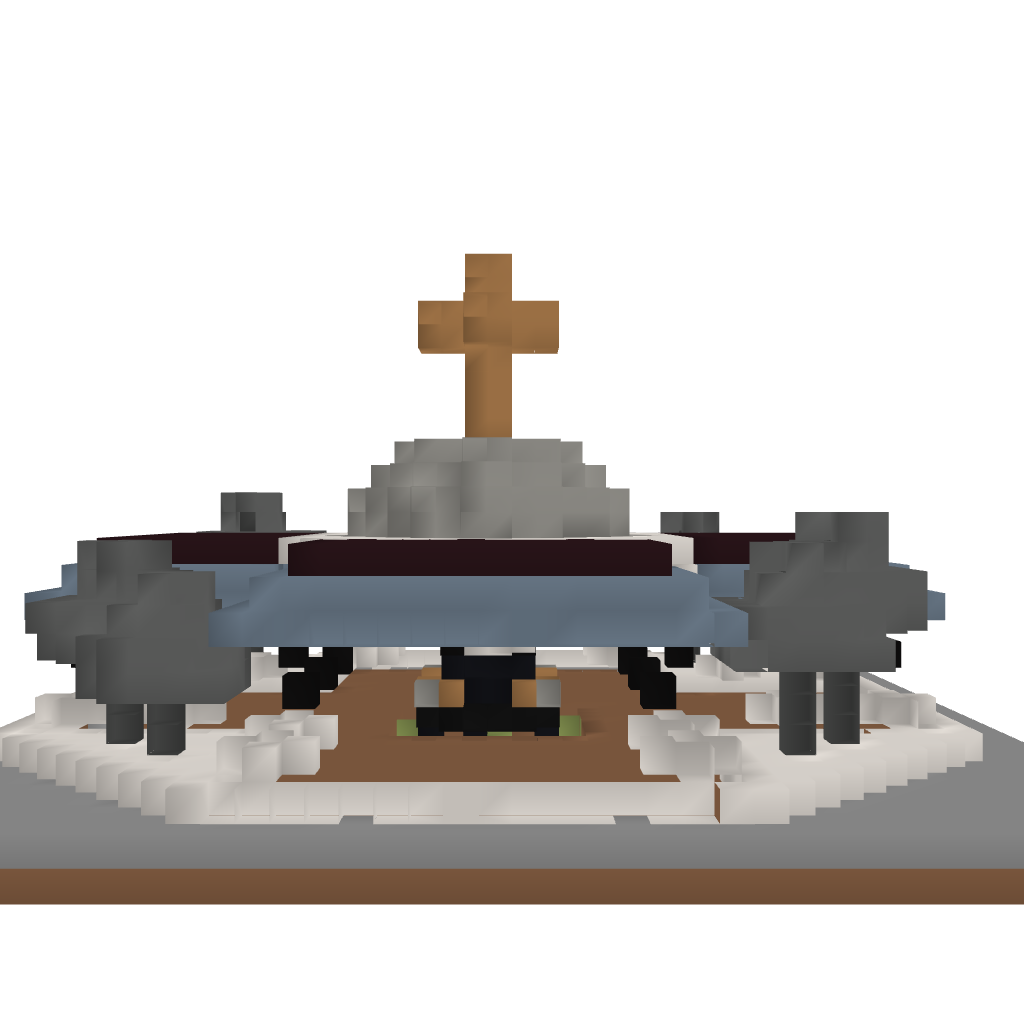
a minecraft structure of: Herobrine temple